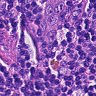
Metastatic tissue present: yes